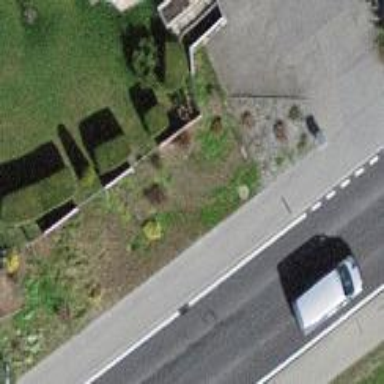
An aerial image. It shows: Sidewalk.